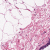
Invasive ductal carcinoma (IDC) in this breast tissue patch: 0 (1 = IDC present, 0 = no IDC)